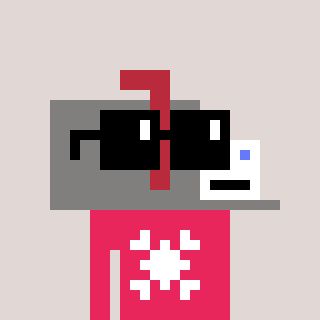
a pixel art character with square black sunglasses, a mailbox-shaped head and a redpinkish-colored body on a warm background